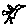
Label: bird